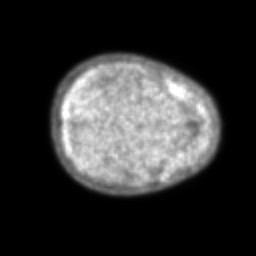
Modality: PET
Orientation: axial
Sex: female
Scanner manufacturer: ge